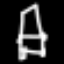
Label: chair